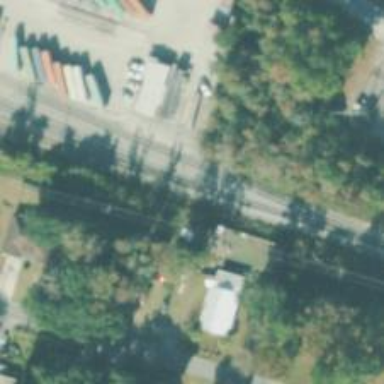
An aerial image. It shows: Railway spur junction.